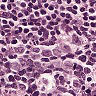
Metastatic tissue present: no